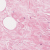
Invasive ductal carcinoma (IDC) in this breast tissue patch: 0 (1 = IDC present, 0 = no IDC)